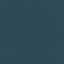
Label: SeaLake